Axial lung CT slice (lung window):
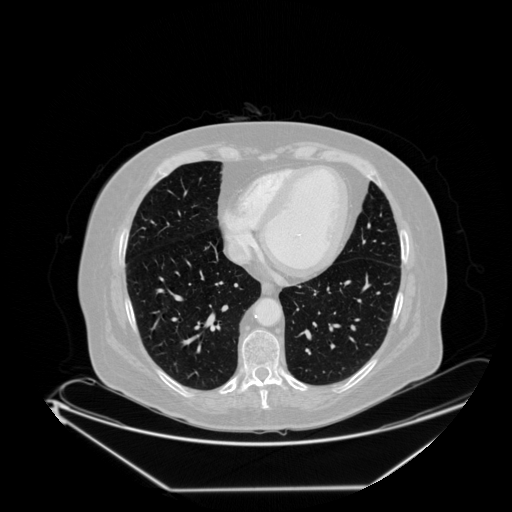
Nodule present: no